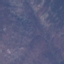
Label: HerbaceousVegetation